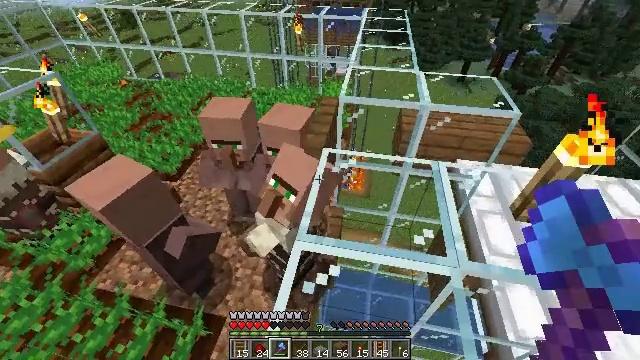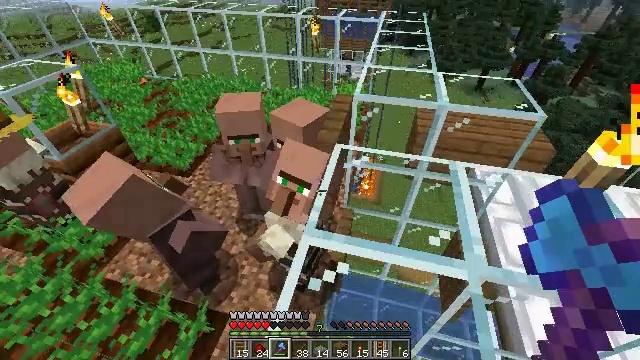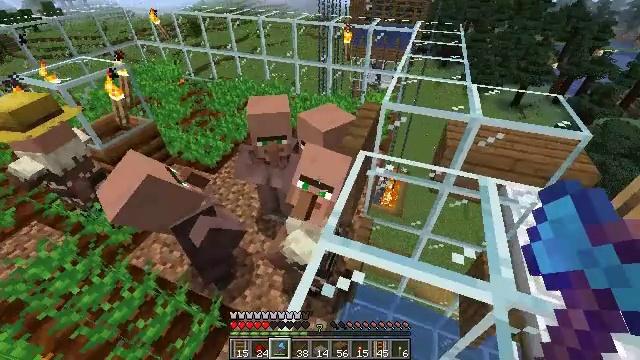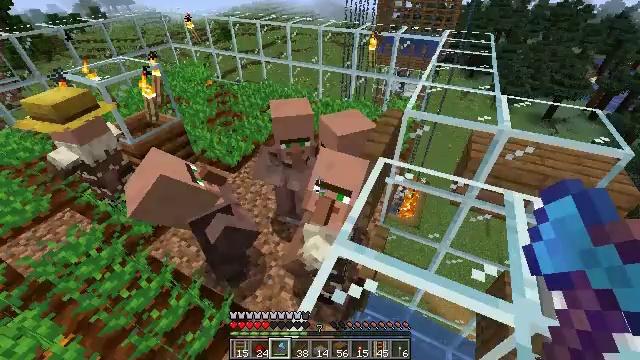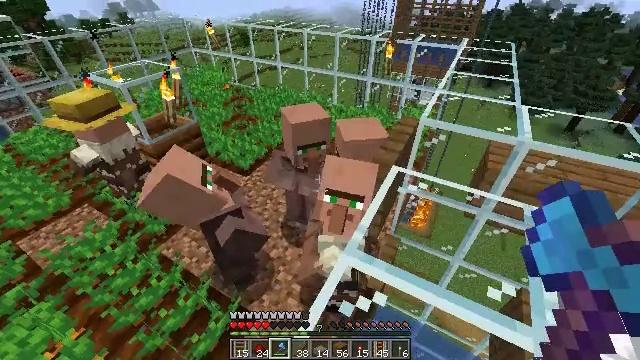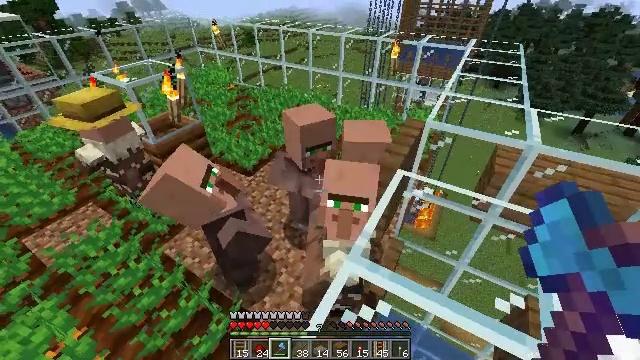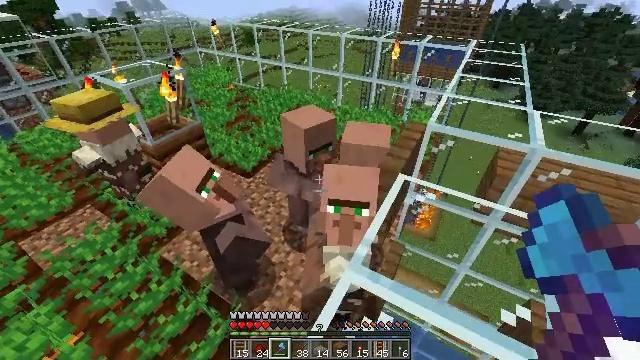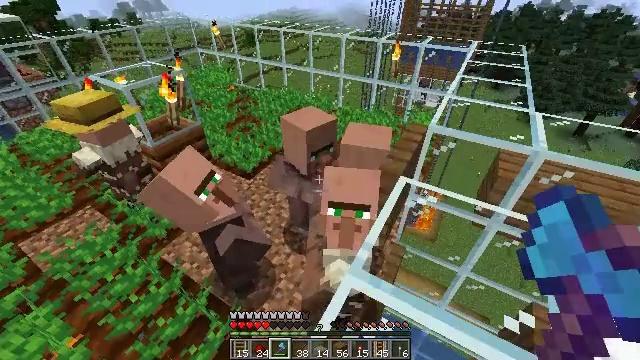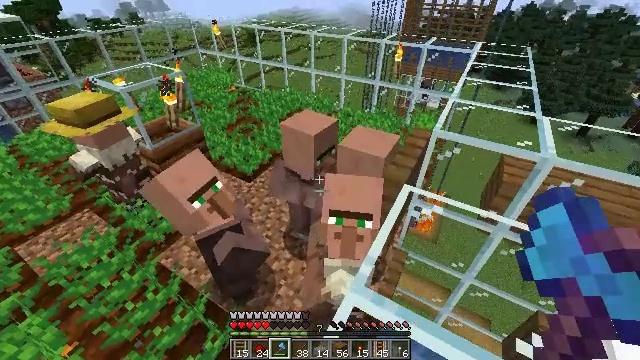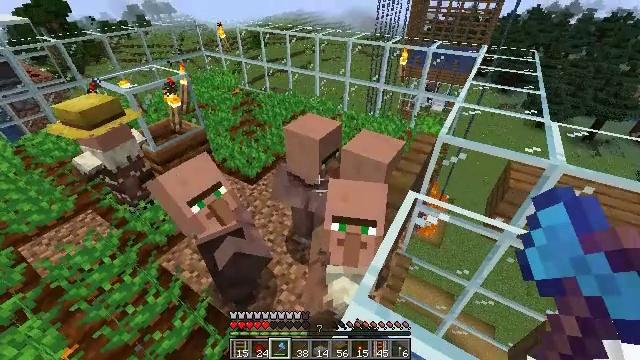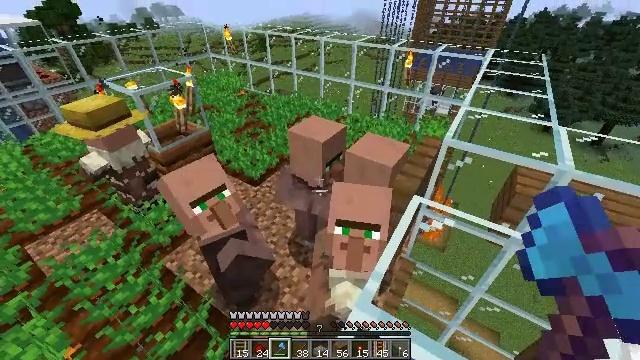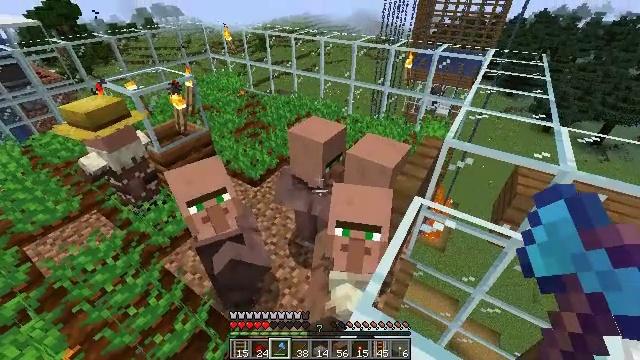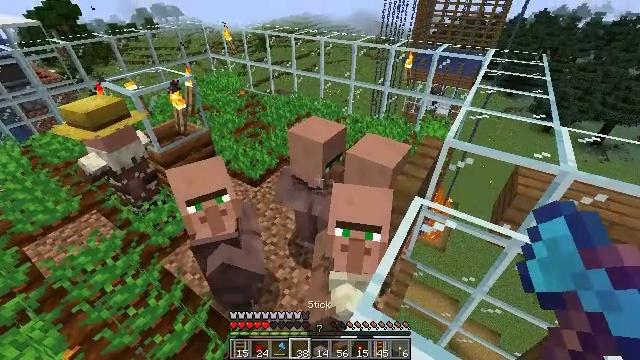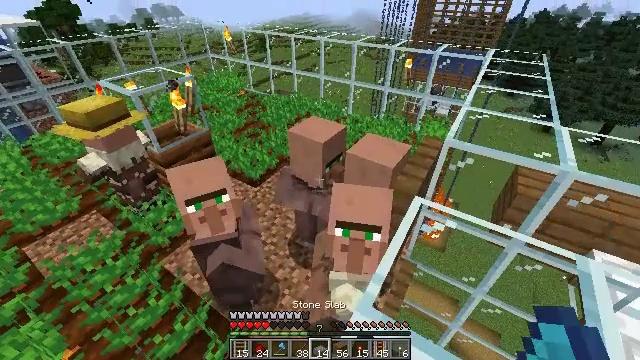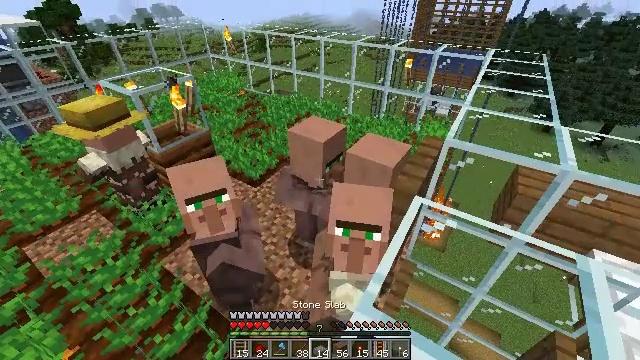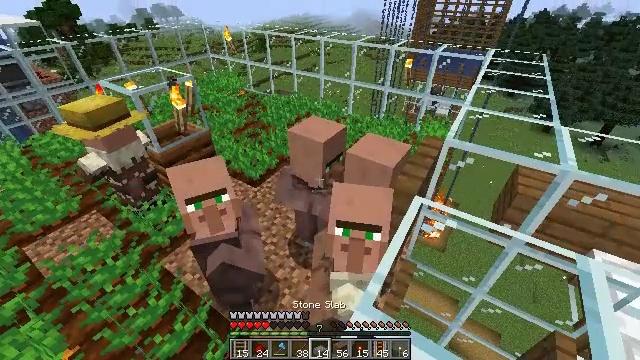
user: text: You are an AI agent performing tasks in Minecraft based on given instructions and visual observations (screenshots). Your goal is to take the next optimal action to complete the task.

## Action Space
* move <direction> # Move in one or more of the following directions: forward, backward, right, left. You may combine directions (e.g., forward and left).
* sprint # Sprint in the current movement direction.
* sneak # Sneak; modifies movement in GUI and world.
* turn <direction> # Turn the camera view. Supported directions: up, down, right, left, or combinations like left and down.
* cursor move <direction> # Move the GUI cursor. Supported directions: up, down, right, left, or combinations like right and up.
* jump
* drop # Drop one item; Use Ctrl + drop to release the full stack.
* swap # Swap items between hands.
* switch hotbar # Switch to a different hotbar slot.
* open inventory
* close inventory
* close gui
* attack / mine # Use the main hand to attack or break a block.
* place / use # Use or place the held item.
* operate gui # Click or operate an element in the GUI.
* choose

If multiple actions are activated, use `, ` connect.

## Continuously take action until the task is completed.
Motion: motion action
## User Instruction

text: Attack the villager.
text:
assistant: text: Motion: sneak, turn left and up
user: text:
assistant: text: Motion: sneak, turn left and up
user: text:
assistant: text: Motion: sneak, turn left and up
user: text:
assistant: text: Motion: move forward, sneak, turn left and up
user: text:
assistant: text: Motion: move forward, sneak, turn left
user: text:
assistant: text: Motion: move forward, sneak
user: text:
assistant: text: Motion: move forward, sneak
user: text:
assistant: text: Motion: move forward, sneak
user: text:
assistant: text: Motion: sneak
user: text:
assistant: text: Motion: sneak, turn left
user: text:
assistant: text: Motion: sneak
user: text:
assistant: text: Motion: sneak
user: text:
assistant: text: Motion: sneak
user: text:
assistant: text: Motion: sneak
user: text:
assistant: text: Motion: sneak
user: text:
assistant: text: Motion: sneak
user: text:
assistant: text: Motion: sneak
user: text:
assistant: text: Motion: sneak
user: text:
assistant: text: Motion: sneak
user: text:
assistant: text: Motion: sneak
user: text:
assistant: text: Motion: sneak
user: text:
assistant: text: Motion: sneak
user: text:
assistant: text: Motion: sneak
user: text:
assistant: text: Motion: sneak, turn left
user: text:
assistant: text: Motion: move forward, sneak, turn left and up
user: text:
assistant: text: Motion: move forward, sneak, turn left and up
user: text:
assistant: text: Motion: move forward, sneak
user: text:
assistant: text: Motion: move forward, sneak
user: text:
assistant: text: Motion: move forward, sneak
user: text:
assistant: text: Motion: move forward, sneak, turn up